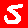
Digit: 5